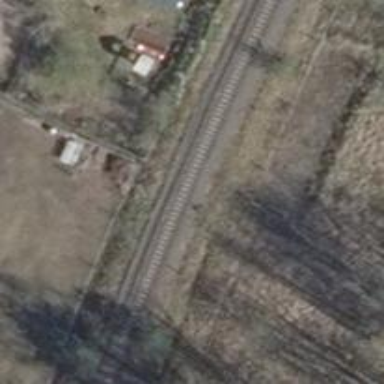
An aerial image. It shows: Disused railway with embankment.